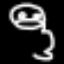
Label: frog